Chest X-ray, PA view. Patient: 26 years old, sex F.
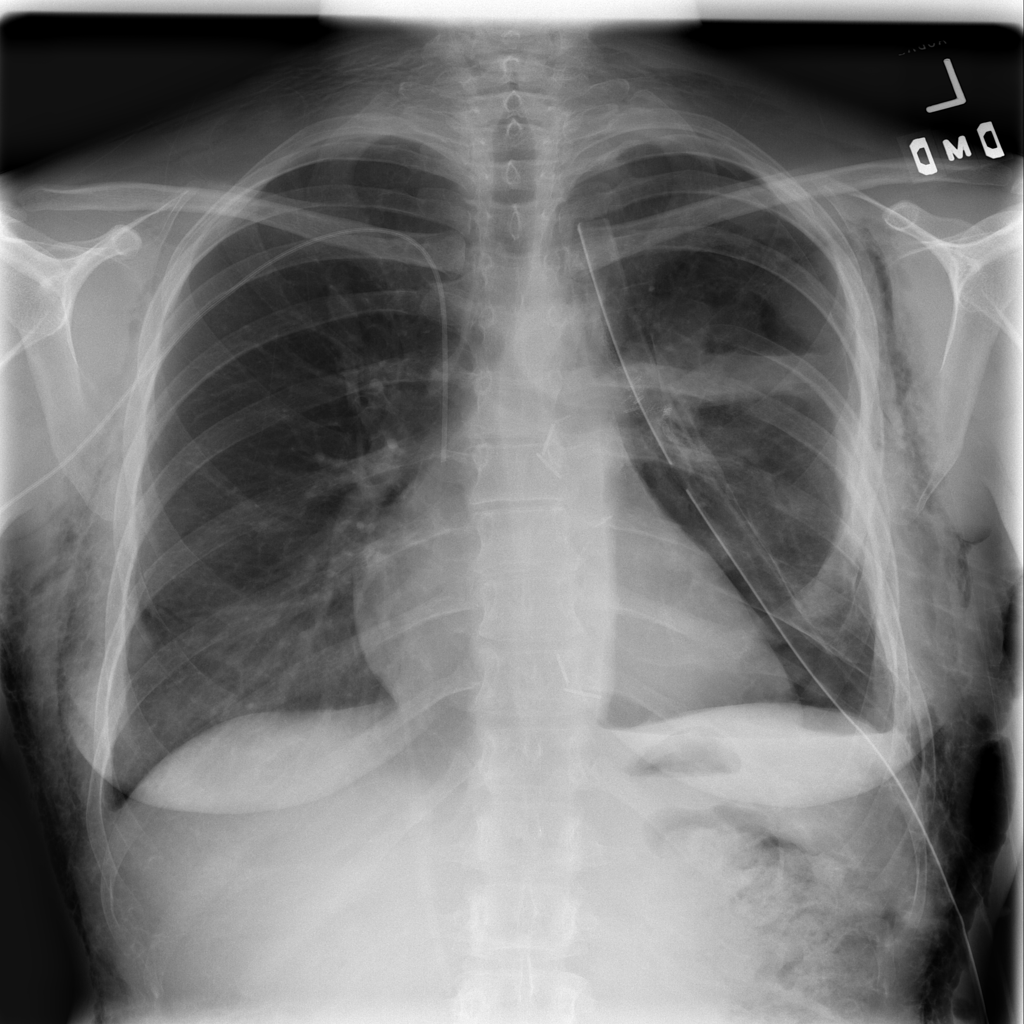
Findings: No Finding